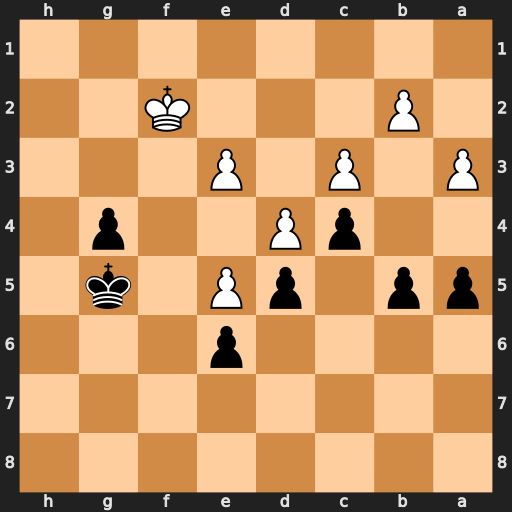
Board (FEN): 8/8/4p3/pp1pP1k1/2pP2p1/P1P1P3/1P3K2/8
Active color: b
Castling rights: -
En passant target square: -
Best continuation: Kh4 Kg2 g3 e4 dxe4 d5 e3